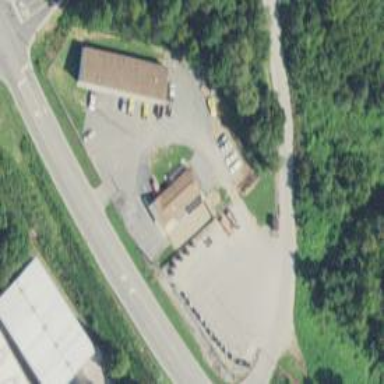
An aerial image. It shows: Animal shelter.